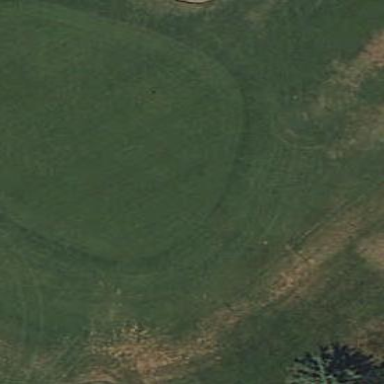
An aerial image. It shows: Golf green.